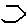
Label: hexagon